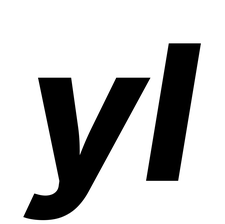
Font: Inter-Italic_ExtraBold_Italic